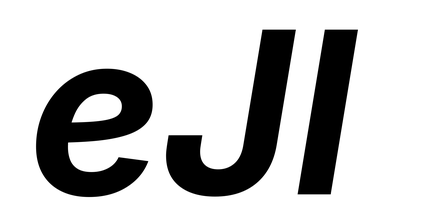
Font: Inter-Italic_Bold_Italic